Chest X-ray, PA view. Patient: 56 years old, sex M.
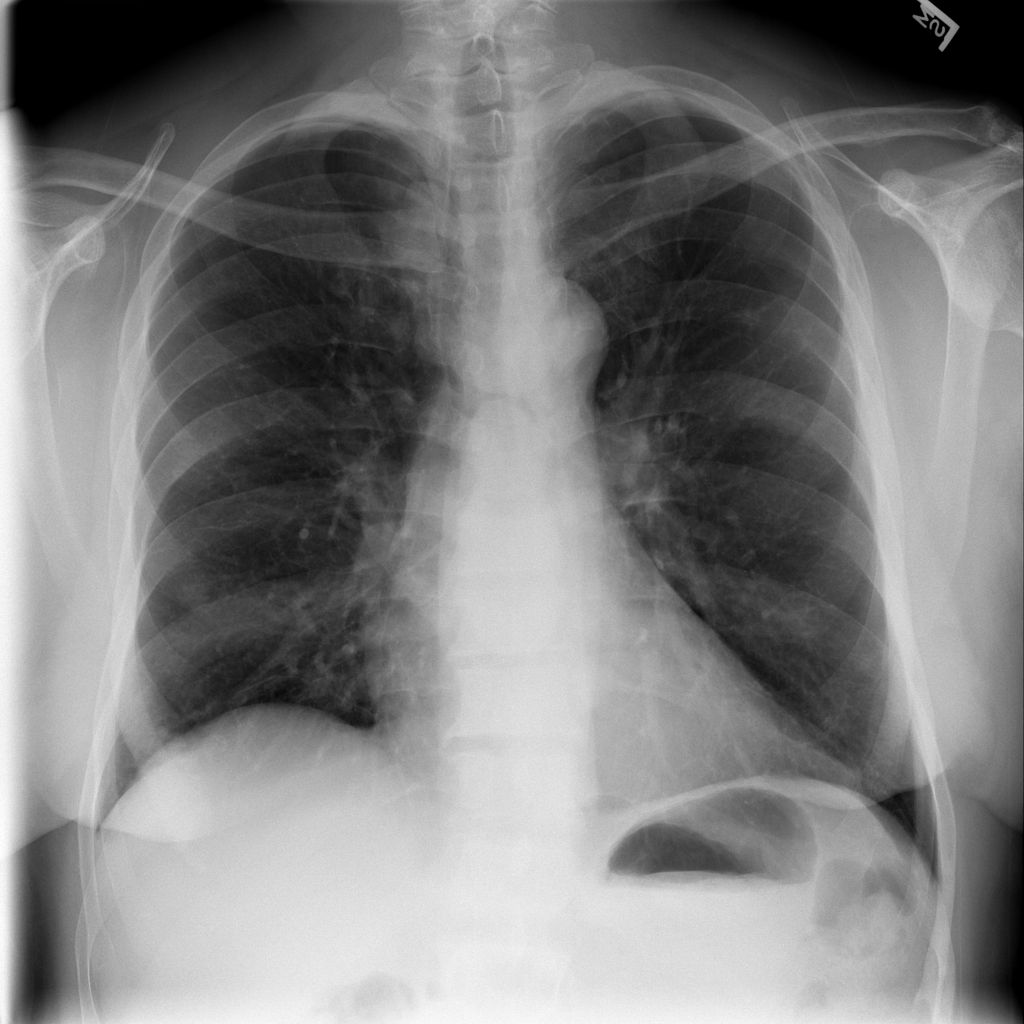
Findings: No Finding